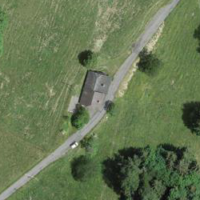
EUNIS habitat code: 24
Species observed at this site:
Primula veris